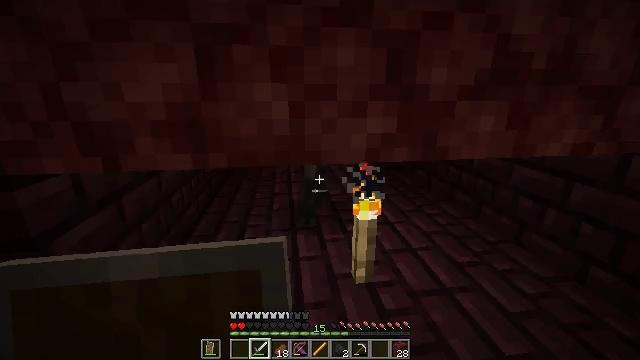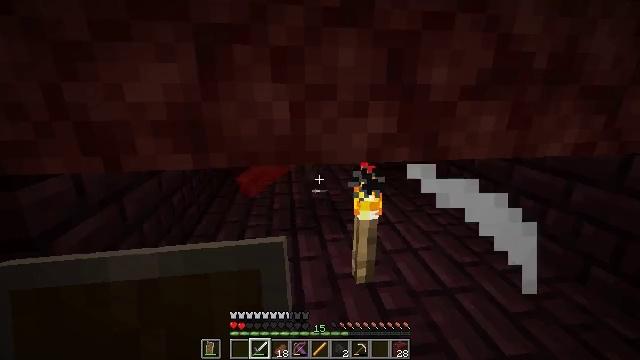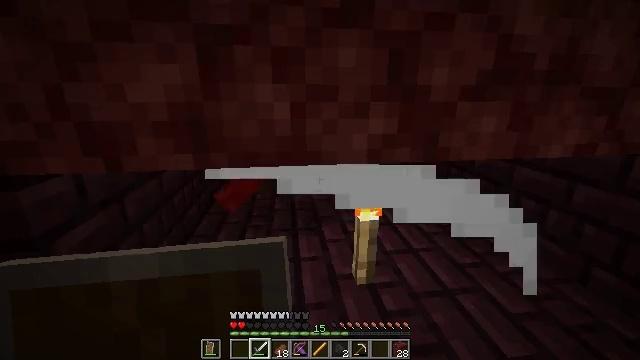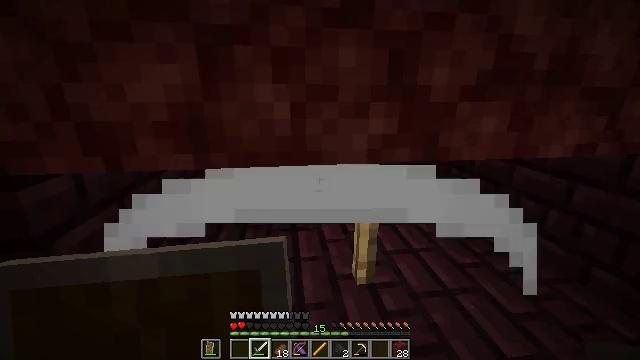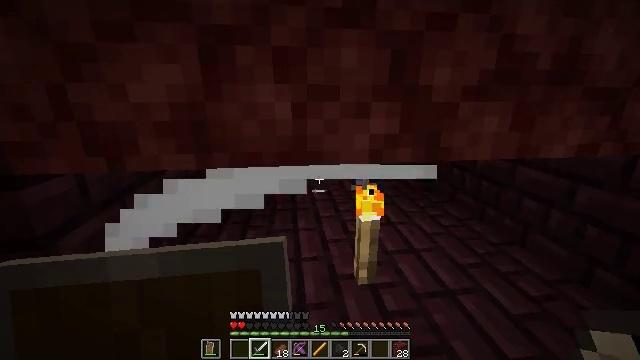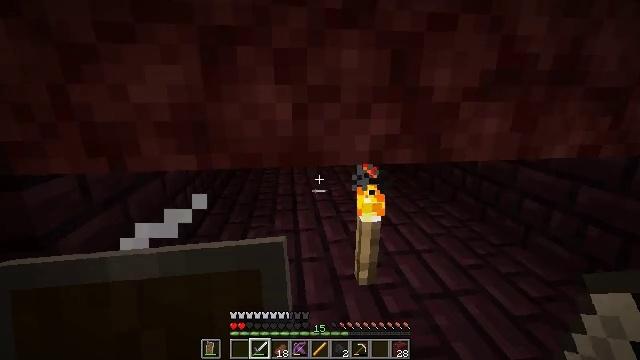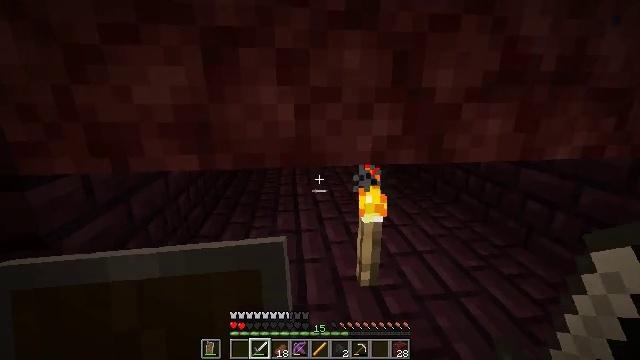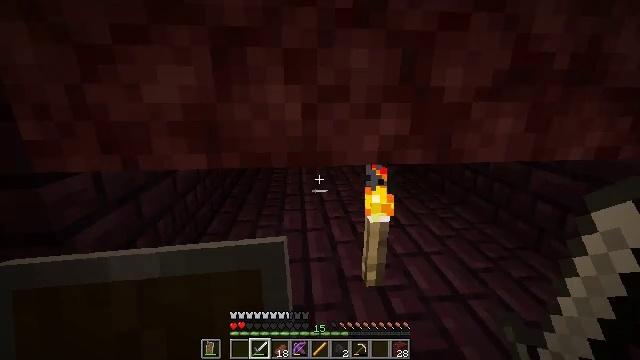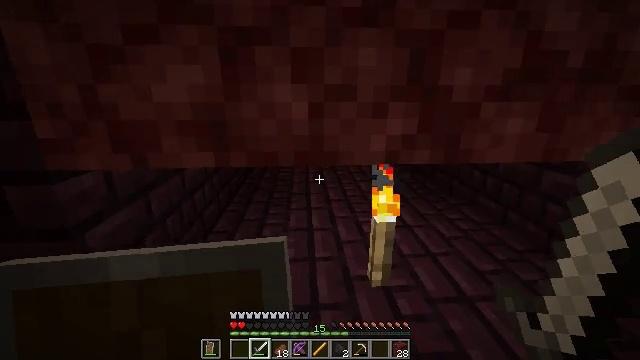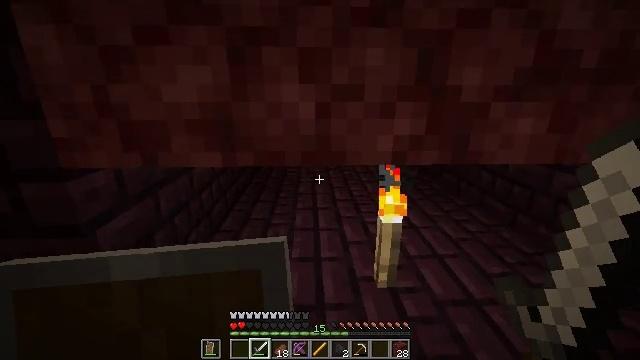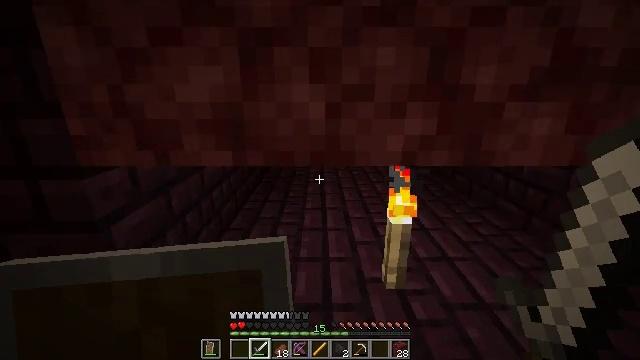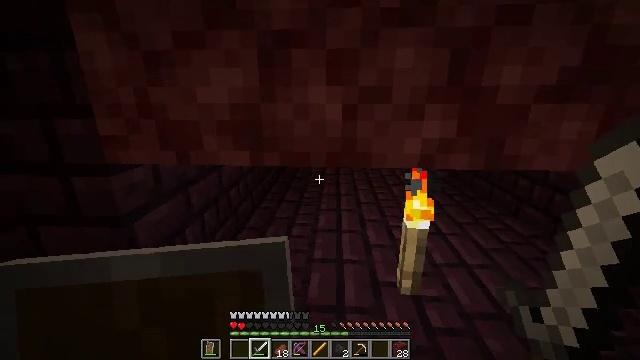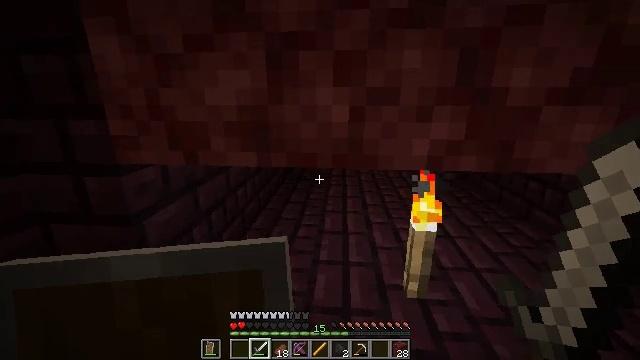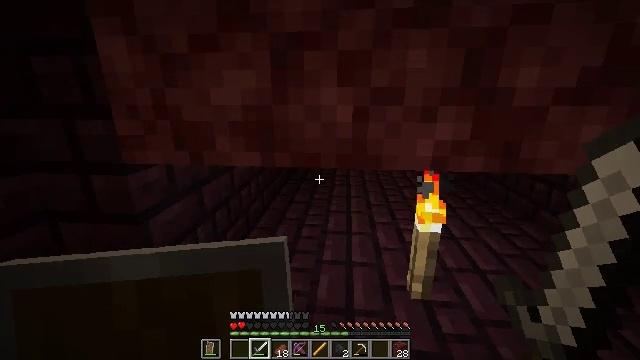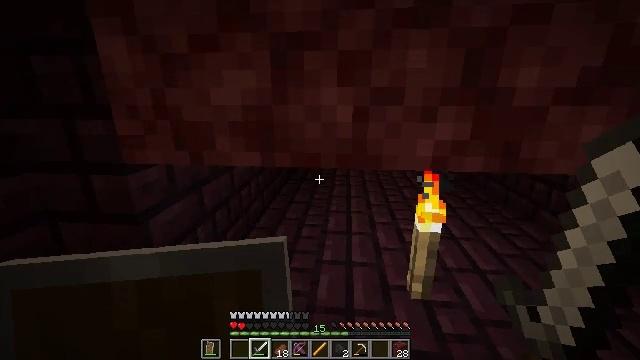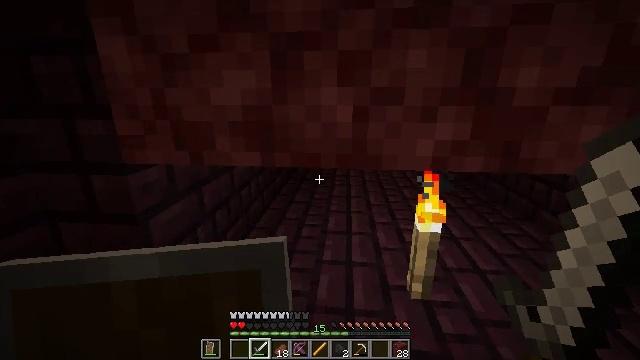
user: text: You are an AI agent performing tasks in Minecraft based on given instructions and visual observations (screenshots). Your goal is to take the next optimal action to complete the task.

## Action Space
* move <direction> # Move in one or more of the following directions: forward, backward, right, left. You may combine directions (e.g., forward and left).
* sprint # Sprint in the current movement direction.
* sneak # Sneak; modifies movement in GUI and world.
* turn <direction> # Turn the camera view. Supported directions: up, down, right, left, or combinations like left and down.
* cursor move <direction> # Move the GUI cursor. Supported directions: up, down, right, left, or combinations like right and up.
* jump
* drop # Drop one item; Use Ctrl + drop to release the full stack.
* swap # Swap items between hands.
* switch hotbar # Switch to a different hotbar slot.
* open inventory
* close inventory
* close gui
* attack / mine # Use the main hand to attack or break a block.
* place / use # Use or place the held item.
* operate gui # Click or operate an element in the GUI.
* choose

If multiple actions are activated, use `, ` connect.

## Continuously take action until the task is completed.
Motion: motion action
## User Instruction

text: Kill a wither skeleton.
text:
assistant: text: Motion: sneak
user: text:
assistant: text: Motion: sneak
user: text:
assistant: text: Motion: sneak
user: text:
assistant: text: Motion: sneak
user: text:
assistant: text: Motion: sneak
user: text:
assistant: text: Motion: sneak
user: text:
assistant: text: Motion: sneak, turn left
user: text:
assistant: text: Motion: sneak, turn left
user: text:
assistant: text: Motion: sneak, turn left
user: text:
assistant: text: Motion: sneak, turn left
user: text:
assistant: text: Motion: sneak, turn left
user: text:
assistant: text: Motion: sneak, turn left
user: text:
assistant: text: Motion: sneak
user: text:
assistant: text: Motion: sneak
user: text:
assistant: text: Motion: sneak
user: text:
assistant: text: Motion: sneak
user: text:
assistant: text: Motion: sneak
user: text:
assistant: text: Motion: sneak
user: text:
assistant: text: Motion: sneak
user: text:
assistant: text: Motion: sneak
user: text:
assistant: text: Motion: sneak
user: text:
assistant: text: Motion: sneak
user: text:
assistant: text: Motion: sneak
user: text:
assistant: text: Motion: sneak
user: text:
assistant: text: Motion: sneak
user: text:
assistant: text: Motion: sneak
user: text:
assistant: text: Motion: sneak
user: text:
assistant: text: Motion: sneak
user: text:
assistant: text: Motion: sneak
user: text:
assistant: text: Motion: sneak